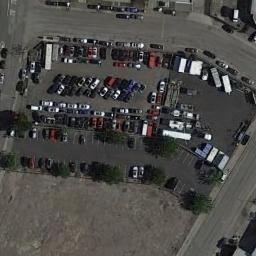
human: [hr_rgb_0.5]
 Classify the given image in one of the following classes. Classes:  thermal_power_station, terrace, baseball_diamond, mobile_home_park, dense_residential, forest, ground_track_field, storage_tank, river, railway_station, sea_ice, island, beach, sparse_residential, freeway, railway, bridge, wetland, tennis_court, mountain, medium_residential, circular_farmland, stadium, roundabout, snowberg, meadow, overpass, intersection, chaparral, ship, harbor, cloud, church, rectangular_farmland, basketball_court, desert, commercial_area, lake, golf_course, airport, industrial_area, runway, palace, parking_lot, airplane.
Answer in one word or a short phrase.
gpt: parking_lot